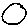
Label: circle